Field crop: maize
Growth stage: 1
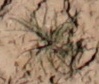
Species: lolium